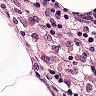
Metastatic tissue present: no